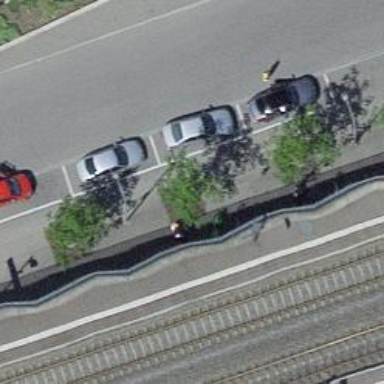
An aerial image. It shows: Lift gate barrier.